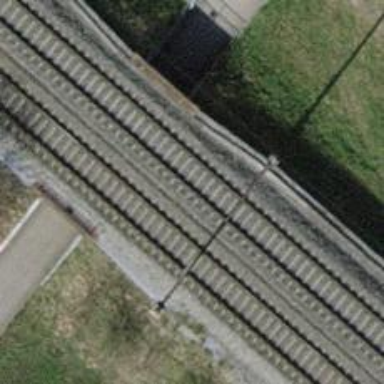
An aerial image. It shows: Single-track electrified railway with contact line.